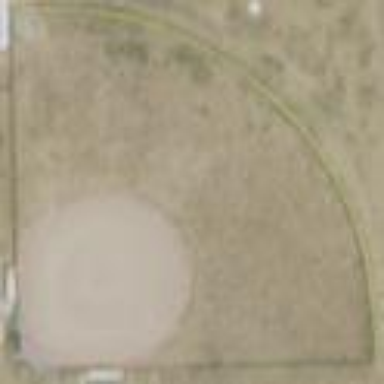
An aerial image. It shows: Baseball pitch for leisure and sports activities.